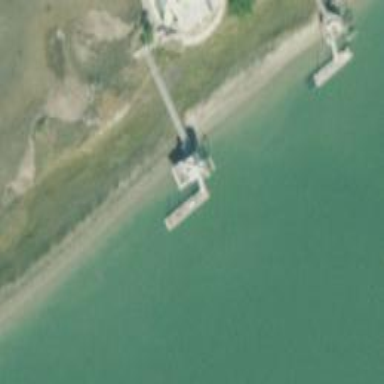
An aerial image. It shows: Pier with mooring facilities.